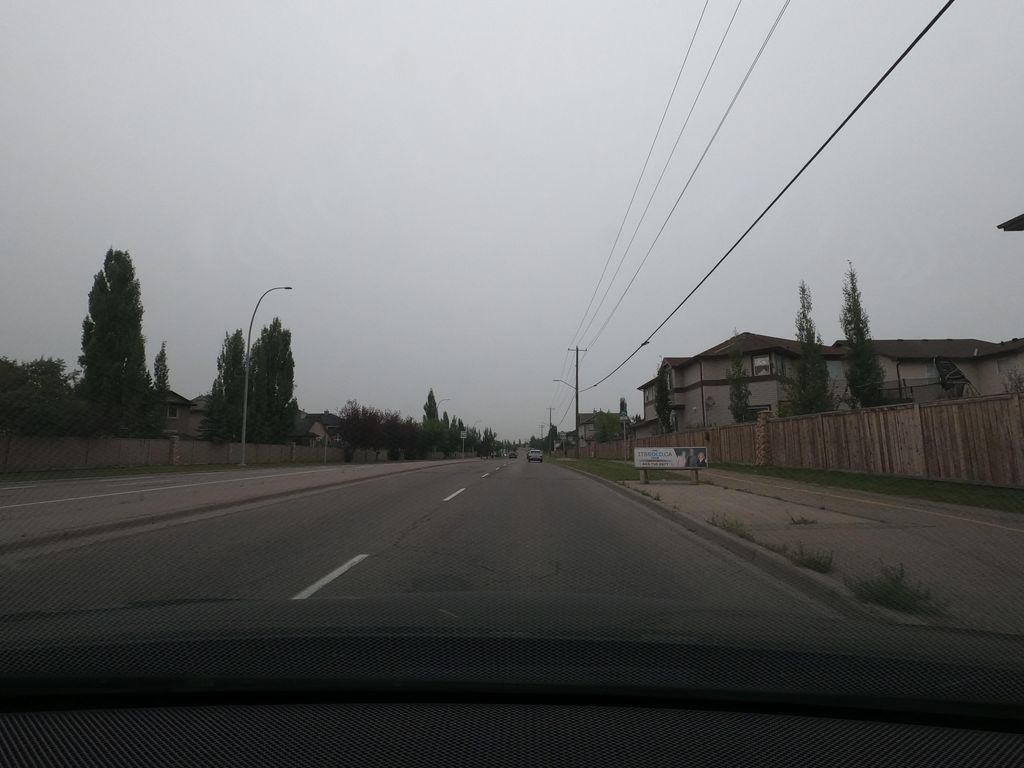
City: calgary